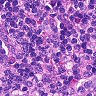
Metastatic tissue present: no